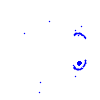
Particle: pion